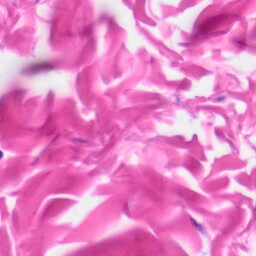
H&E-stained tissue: Skin